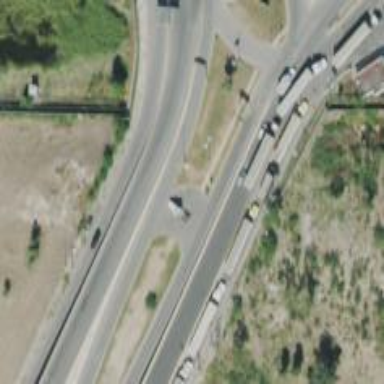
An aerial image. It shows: Trunk link road with asphalt surface.